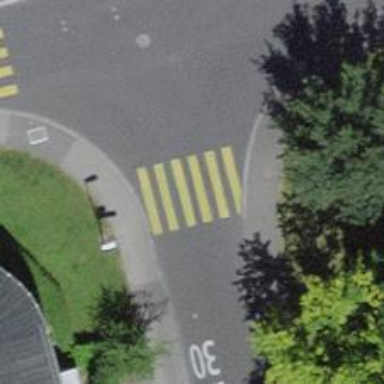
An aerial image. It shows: Marked road crossing.